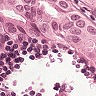
Metastatic tissue present: yes